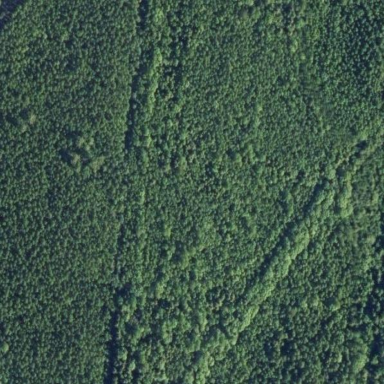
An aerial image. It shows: Forest area.